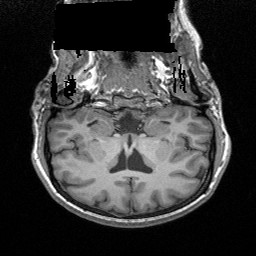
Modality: T1w
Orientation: sagittal